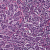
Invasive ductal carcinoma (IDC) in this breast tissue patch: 1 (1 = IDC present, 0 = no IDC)